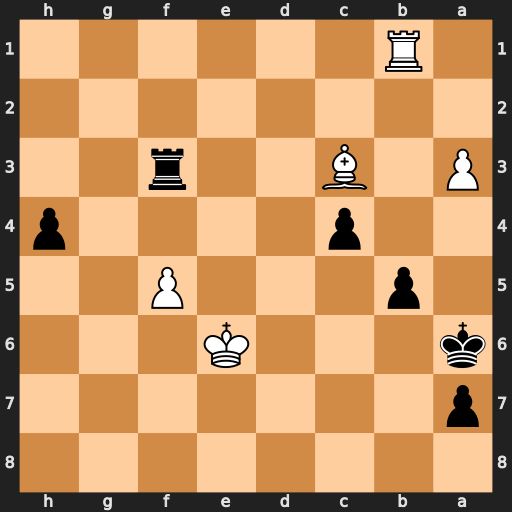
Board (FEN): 8/p7/k3K3/1p3P2/2p4p/P1B2r2/8/1R6
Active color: b
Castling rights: -
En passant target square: -
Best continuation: Rxc3